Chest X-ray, AP view. Patient: 72 years old, sex M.
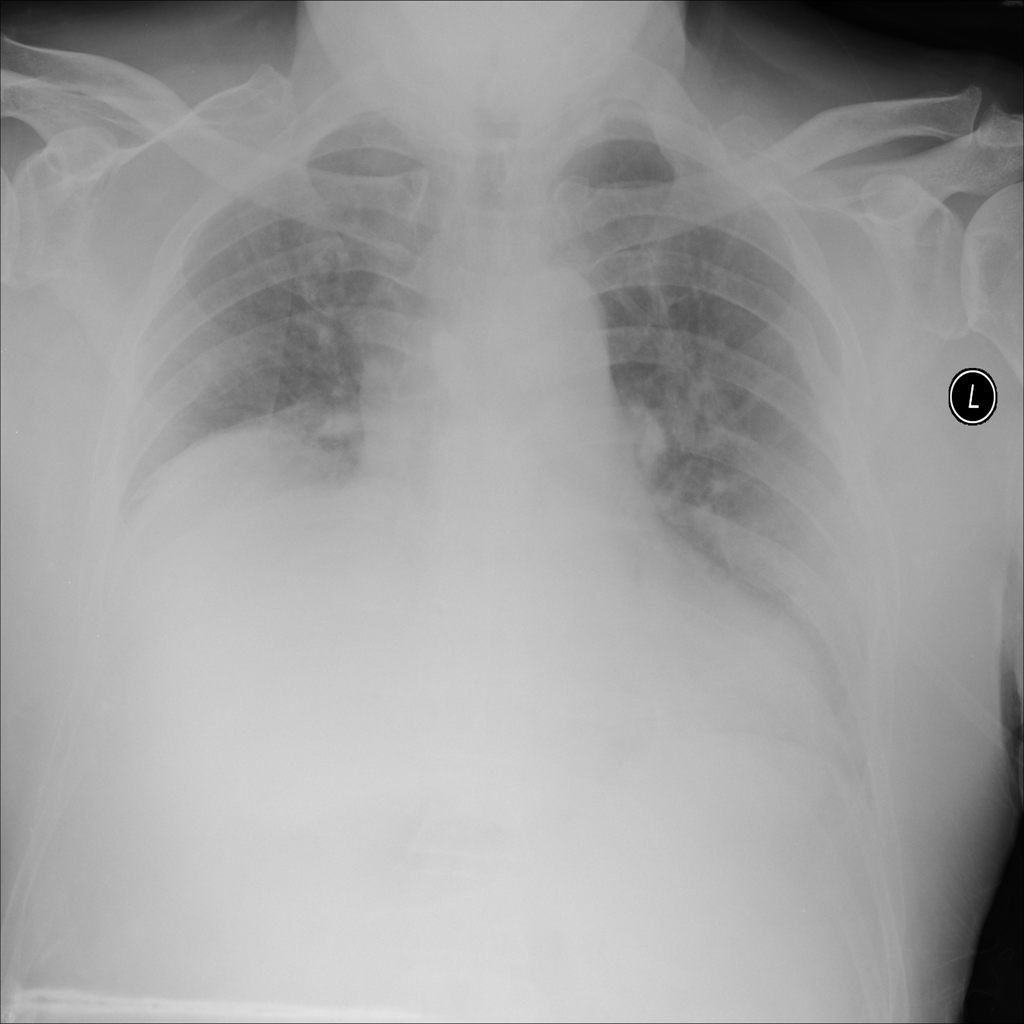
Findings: No Finding